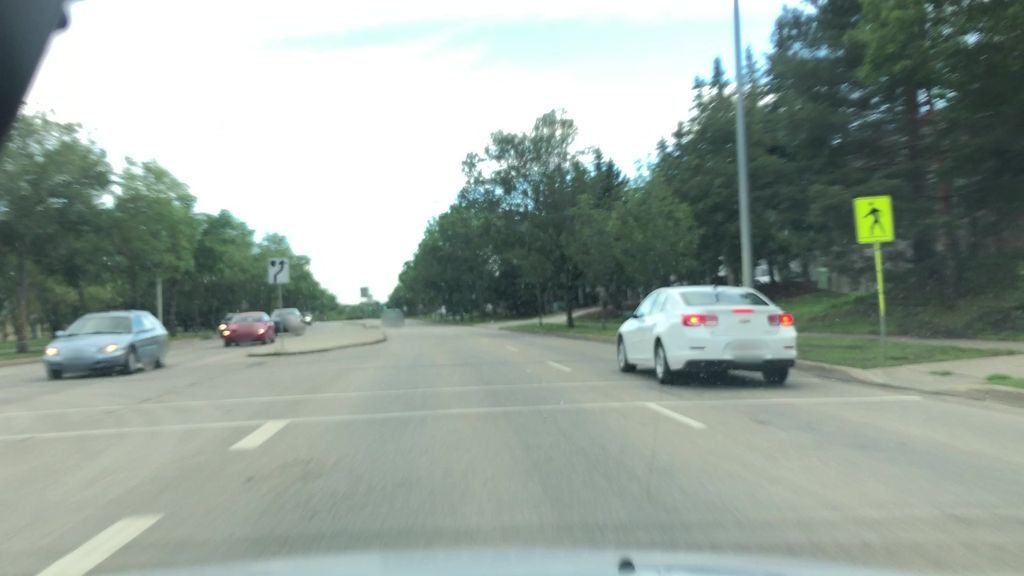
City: edmonton